Interaction volume radius: 5 \u00c5
Interaction volume height: 40 \u00c5
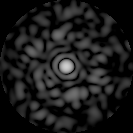
Disorder parameter: 0.8182